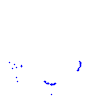
Particle: kaon